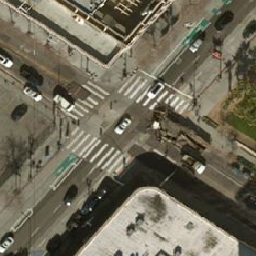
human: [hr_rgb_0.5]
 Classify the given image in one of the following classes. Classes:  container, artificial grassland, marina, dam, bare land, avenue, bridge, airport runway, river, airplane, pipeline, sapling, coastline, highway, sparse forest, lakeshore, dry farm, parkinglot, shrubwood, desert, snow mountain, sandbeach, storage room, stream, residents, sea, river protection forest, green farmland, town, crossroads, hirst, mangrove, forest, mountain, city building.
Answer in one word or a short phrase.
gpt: crossroads